Question: When I signup and input data username, email and password. Field username is null, i don't know why. And then when I input again data username, email and password the result is error. The description error can see in the picture.
Code for models/User.php :
'''
<?php
namespace app\models;
use Yii;
use yii\web\IdentityInterface;
use yii\db\ActiveRecord;
use yii\behaviors\TimestampBehavior;
class User extends ActiveRecord implements IdentityInterface
{
const STATUS_DELETED = 0;
const STATUS_ACTIVE = 10;
public $id;
public $username;
public $password;
public $authKey;
public $accessToken;
public static function tableName()
{
return '{{%user}}';
}
public function behaviors()
{
return
[
TimestampBehavior::className(),
];
}
public function actionLogin()
{
if (!\Yii::$app->user->isGuest) {
return $this->goHome();
}
$model = new LoginForm();
if ($model->load(Yii::$app->request->post()) && $model->login()) {
return $this->goBack();
}
return $this->render('login', [
'model' => $model,
]);
}
public function actionLogout()
{
Yii::$app->user->logout();
return $this->goHome();
}
public function rules()
{
return
[
['status', 'default', 'value' => self::STATUS_ACTIVE],
['status', 'in', 'range' => [self::STATUS_ACTIVE, self::STATUS_DELETED]],
];
}
/**
private static $users = [
'100' => [
'id' => '100',
'username' => 'admin',
'password' => 'admin',
'authKey' => 'test100key',
'accessToken' => '100-token',
],
'101' => [
'id' => '101',
'username' => 'demo',
'password' => 'demo',
'authKey' => 'test101key',
'accessToken' => '101-token',
],
]; */
/**
* @inheritdoc
*/
public static function findIdentity($id)
{
return static::findOne(['id' => $id, 'status' => self::STATUS_ACTIVE]);
}
/**
* @inheritdoc
*/
public static function findIdentityByAccessToken($token, $type = null)
{
}
/**
* Finds user by username
*
* @param string $username
* @return static|null
*/
public static function findByUsername($username)
{
return static::findOne(['username' => $username, 'status' => self::STATUS_ACTIVE]);
}
/**
* @inheritdoc
*/
public function getId()
{
return $this->getPrimaryKey();
}
/**
* @inheritdoc
*/
public function getAuthKey()
{
return $this->auth_key;
}
/**
* @inheritdoc
*/
public function validateAuthKey($authKey)
{
return $this->getAuthKey() === $authKey;
}
/**
* Validates password
*
* @param string $password password to validate
* @return boolean if password provided is valid for current user
*/
public function validatePassword($password)
{
return Yii::$app->security->validatePassword($password, $this->password_hash);
}
public function generatePasswordResetToken()
{
$this->password_reset_token = Yii::$app->security->generateRandomString() . '_' . time();
}
public function removePasswordResetToken()
{
$this->password_reset_token = null;
}
public function setPassword($password)
{
$this->password_hash = Yii::$app->security->generatePasswordHash($password);
}
public function generateAuthKey()
{
$this->auth_key = Yii::$app->security->generateRandomString();
}
}
'''
Code for models/SignupForm.php :
'''
<?php
namespace app\models;
use app\models\User;
use yii\base\Model;
use Yii;
class SignupForm extends Model
{
public $username;
public $email;
public $password;
public function rules()
{
return
[
['username', 'filter', 'filter' => 'trim'],
['username', 'required'],
['username', 'unique', 'targetClass' => '\app\models\User', 'message' => 'This username has already been
taken.'],
['username', 'string', 'min' => 2, 'max' => 255],
['email', 'filter', 'filter' => 'trim'],
['email', 'required'],
['email', 'email'],
['email', 'string', 'max' => 255],
['email', 'unique', 'targetClass' => '\app\models\User', 'message' => 'This email address has already
been taken'],
['password', 'required'],
['password', 'string', 'min' => 6],
];
}
public function signup()
{
if ($this->validate())
{
$user = new user();
$user->username = $this->username;
$user->email = $this->email;
$user->setPassword($this->password);
$user->generateAuthKey();
if ($user->save())
{
return $user;
}
}
return null;
}
}
'''
Code controllers/siteController.php :
'''
<?php
namespace app\controllers;
use Yii;
use yii\filters\AccessControl;
use yii\web\Controller;
use yii\filters\VerbFilter;
use app\models\LoginForm;
use app\models\ContactForm;
use app\components\AuthHandler;
use app\models\UserSocialMedia;
use app\models\User;
use app\helpers\Url;
class SiteController extends Controller
{
public function behaviors()
{
return [
'access' => [
'class' => AccessControl::className(),
'only' => ['logout'],
'rules' => [
[
'actions' => ['logout'],
'allow' => true,
'roles' => ['@'],
],
],
],
'verbs' => [
'class' => VerbFilter::className(),
'actions' => [
'logout' => ['post'],
],
],
];
}
public function actions()
{
return [
'error' => [
'class' => 'yii\web\ErrorAction',
],
'captcha' => [
'class' => 'yii\captcha\CaptchaAction',
'fixedVerifyCode' => YII_ENV ? 'testme' : null,
],
'auth' => [
'class' => 'yii\authclient\AuthAction',
'successCallback' => [$this, 'successCallback'],
],
];
}
public function successCallback($client)
{
// call safeAttributes method for properly format data
$attributes = $this->safeAttributes($client);
}
public function safeAttributes($client)
{
// get user data from client
$attributes = $client->getUserAttributes();
// set default value
$safe_attributes = [
'social_media' => '',
'id' => '',
'username' => '',
'name' => '',
'email' => '',
];
// get value from user attributes base on social media
if ($client instanceof \yii\autclient\client\Facebook)
{
$safe_attributes = [
'social_media' => 'facebook',
'id' => $attributes['id'],
'username' => $attributes['email'],
'name' => $attributes['name'],
'email' => $attributes['email'],
];
}
else if ($client instanceof \yii\autclient\client\Google)
{
$safe_attributes = [
'social_media' => 'google',
'id' => $attributes['id'],
'username' => $attributes['emails'] ['0'] ['value'],
'name' => $attributes['displayName'],
'email' => $attributes['emails'] ['0'] ['value'],
];
}
else if ($client instanceof \yii\autclient\client\Twitter)
{
$safe_attributes = [
'social_media' => 'twitter',
'id' => $attributes['id'],
'username' => $attributes['screen_name'],
'name' => $attributes['name'],
'email' => '-',
];
}
else if ($client instanceof \yii\autclient\client\Github)
{
$safe_attributes = [
'social_media' => 'github',
'id' => $attributes['id'],
'username' => $attributes['login'],
'name' => $attributes['name'],
'email' => $attributes['email'],
];
}
return $safe_attributes;
}
public function actionIndex()
{
return $this->render('index');
}
public function actionLogin()
{
if (!\Yii::$app->user->isGuest) {
return $this->goHome();
}
$model = new LoginForm();
if ($model->load(Yii::$app->request->post()) && $model->login()) {
return $this->goBack();
}
return $this->render('login', [
'model' => $model,
]);
}
public function actionLogout()
{
Yii::$app->user->logout();
return $this->goHome();
}
public function actionContact()
{
$model = new ContactForm();
if ($model->load(Yii::$app->request->post()) && $model->contact(Yii::$app->params['adminEmail'])) {
Yii::$app->session->setFlash('contactFormSubmitted');
return $this->refresh();
}
return $this->render('contact', [
'model' => $model,
]);
}
public function actionAbout()
{
return $this->render('about');
}
public function actionCommentary()
{
$model = new \app\models\Commentary();
// return $this->render('commentary',['model' => $model,]);
// Jika form di sumbit dengan method POST
if (Yii::$app->request->post())
{
$model->load(Yii::$app->request->post());
if($model->validate()){
Yii::$app->session->setFlash('success','Thank You');
}
else {
Yii::$app->session->setFlash('error','Sorry, something wrong');
}
return $this->render('result_commentary',['model'=>$model,]);
}
else{
return $this->render('commentary',['model'=>$model,]);
}
}
public function actionQuery()
{
$db = Yii::$app->db;
$command = $db->createCommand('SELECT * FROM employee');
$employees = $command->queryAll();
// Ekstrak data
foreach ($employees as $employee)
{
echo "<br>";
echo $employee['id']." ";
echo $employee['name']." ";
echo $employee['age']." ";
}
}
public function actionQuery2()
{
$db= Yii::$app->db;
// return a single row
$employee = $db->createCommand('SELECT * FROM employee where id=1')
->queryOne();
echo $employee['id']." ";
echo $employee['name']." ";
echo "(".$employee['age'].")";
echo "<hr>";
// return a single column (the first column)
$names = $db->createCommand('SELECT name FROM employee')->
queryColumn();
print_r($names);
echo "<hr>";
// Binding Parameter
$employee = $db->createCommand('SELECT * FROM employee WHERE id=:id'
,['id'=>2])->queryOne();
// INSERT (table name, column values)
//$db->createCommand()->insert('employee',['name'=>'Nur','age'=>'99',
// ])->execute();
// UPDATE (table name, column values, condition)
//$db->createCommand()->update('employee',['age'=>'30'], 'id = 7')
//->execute();
// DELETE (table name, condition)
//$db->createCommand()->delete('employee', 'id = 7')
//->execute();
// table name, column name, column values
$db->createCommand()->batchInsert('employee',
['name', 'age'],
[
['Nur', 25],
['Dani', 32],
['Nurul', 40],
])->execute();
}
public function actionActiveRecord()
{
$employees = \app\models\Employee::find()->all();
foreach($employees as $employee)
{
echo "<br>";
echo $employee->id." ";
echo $employee->name." ";
echo "(".$employee->age.") ";
}
}
public function actionSignup()
{
$model = new \app\models\SignupForm();
// use session
$session = Yii::$app->session;
$attributes = $session['attributes'];
if ($model->load(Yii::$app->request->post()))
{
if ($user = $model->signup())
{
if ($session->has('attributes'))
{
// add data user_social_media
$user_social_media = new UserSocialMedia([
'social_media' => $attributes['social_media'],
'id' => (string)$attributes['id'],
'username' => $attributes['username'],
'user_id' => $user->id,
]);
$user_social_media->save();
}
if (Yii::$app->getUser()->login($user))
{
return $this->goHome();
}
}
}
if ($session->has('attributes'))
{
// set form field with data from social media
$model->username = $attributes['username'];
$model->email = $attributes['email'];
}
return $this->render('signup', ['model' => $model,
]);
}
}
'''

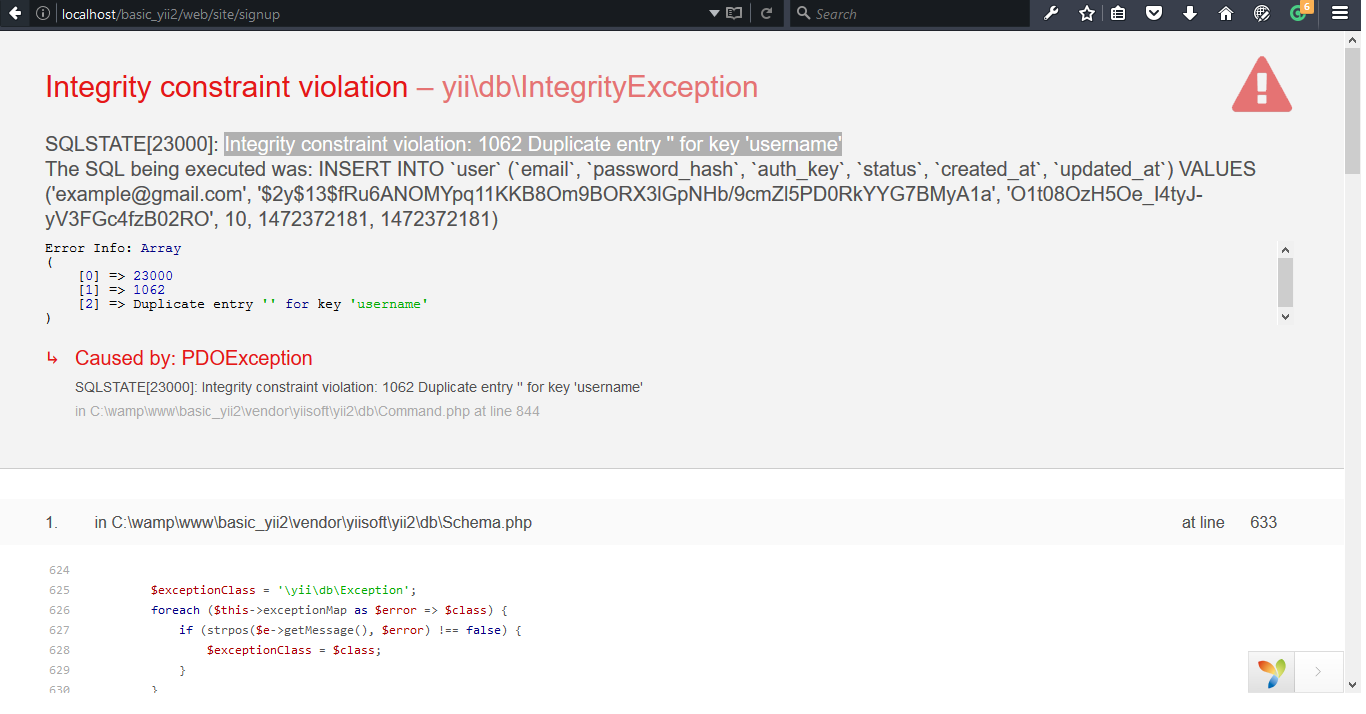
Answer: Remove 'User' model attributes' declarations that are present in your database table:
'''
public $id;
public $username;
'''
These will be handled by ActiveRecord and by adding it manually you are preventing this process.